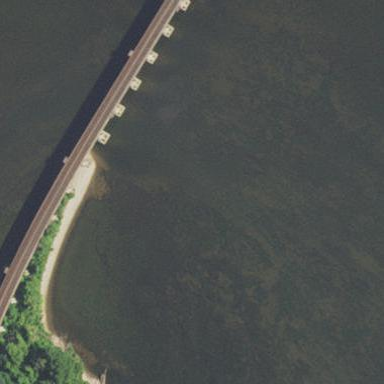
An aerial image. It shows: Man-made bridge.